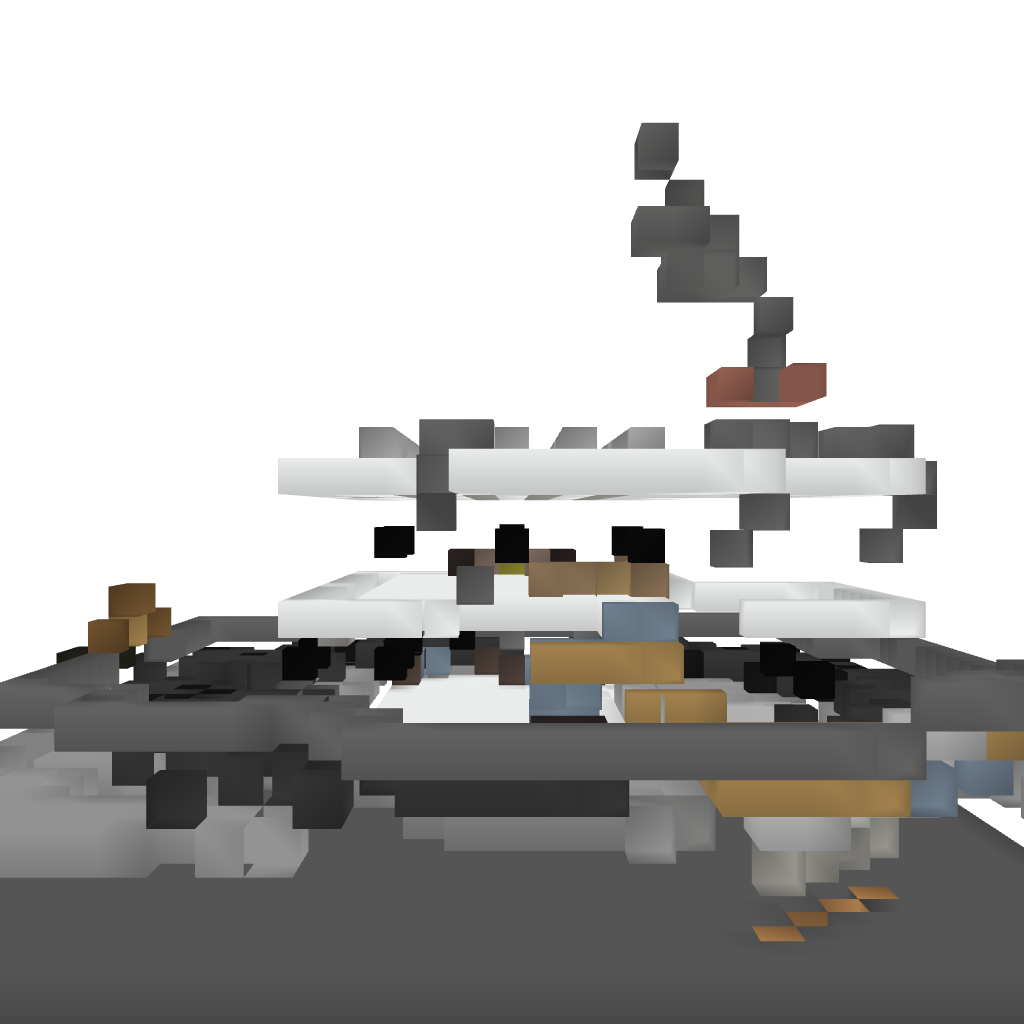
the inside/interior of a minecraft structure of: Modern House #1 By iEdgy